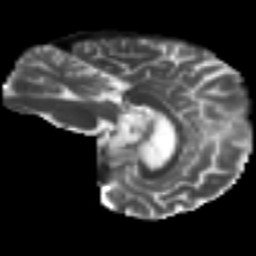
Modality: T2w
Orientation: sagittal
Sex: male
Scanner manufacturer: ge
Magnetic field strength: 3 T
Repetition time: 7 s
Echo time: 0.08 s